Field crop: maize
Growth stage: 2
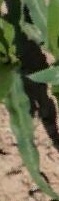
Species: maize